Question: I have Maven module with JRebel and Tomcat-maven-plugin. I run the tomcat:run with JRebel as shown in the screenshot. Whenever I change are reflected in the browser.
How do I make sure that these changes are reflected by JRebel not tomcat redeployment like in Jetty plugin we make 0?

'''
[2012-09-17 10:11:22] JRebel: Directory 'C:\Users\abc\Desktop\Java\IntelliJ-Projects\Struts2_Maven_HelloWorld\target\classes' will be monitored for changes.
[2012-09-17 10:11:22] JRebel: Directory 'C:\Users\abc\Desktop\Java\IntelliJ-Projects\Struts2_Maven_HelloWorld\src\main\webapp' will be monitored for changes.
'''
Is there any way to enable JRebel logging with -Drebel.log=true in pom.xml JRebel plugin. I am unable to enable logging.?
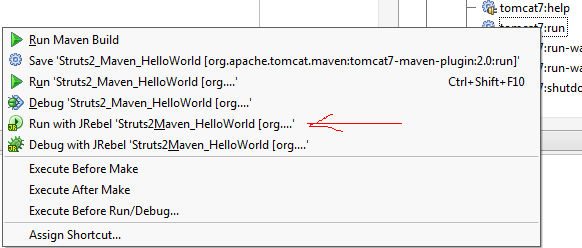
Answer: If your application is redeployed by Tomcat, it looses the session. So you will start over from the first screen (login into the app again) if that the case. The plugin itself only defines and goals, which do not seem to trigger automatically anyway.
OR you can try the following config
'''
<configuration>
<update>true</update>
</configuration>
'''
To enable JRebel logging, you can pass the argument via MAVEN_OPTS environment variable (just a wild guess). Or you can specify the VM arguments in Runner tab for the Run configuration: